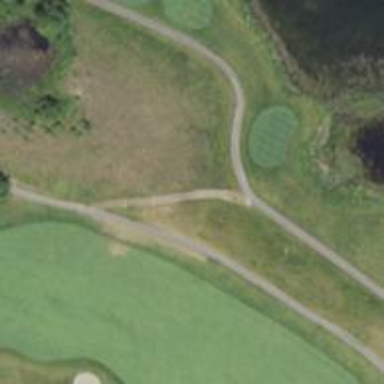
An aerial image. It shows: Service road designated as golf cart path.